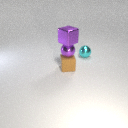
small purple metal cube above small brown rubber cube